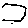
Label: hexagon